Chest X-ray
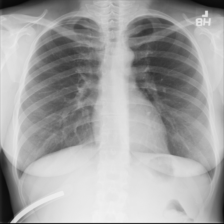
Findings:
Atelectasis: negative
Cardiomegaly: negative
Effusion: negative
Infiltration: negative
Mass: negative
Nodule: negative
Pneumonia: negative
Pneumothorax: negative
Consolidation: negative
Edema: negative
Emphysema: negative
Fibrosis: negative
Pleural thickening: negative
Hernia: negative